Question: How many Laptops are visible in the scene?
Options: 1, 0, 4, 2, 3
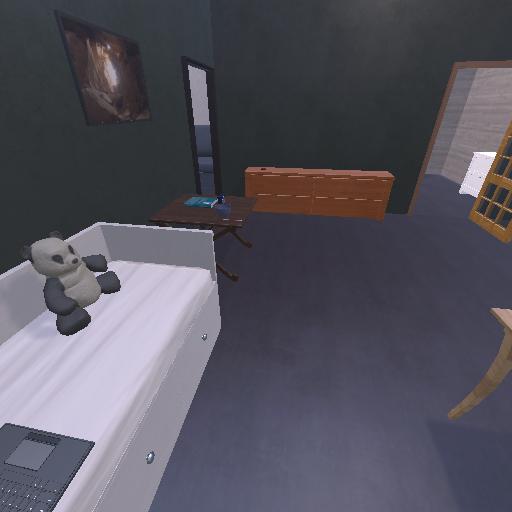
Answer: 1